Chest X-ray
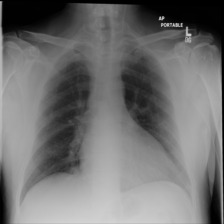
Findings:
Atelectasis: negative
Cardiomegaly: negative
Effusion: negative
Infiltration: negative
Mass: negative
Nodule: negative
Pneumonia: negative
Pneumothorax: negative
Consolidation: negative
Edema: negative
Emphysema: negative
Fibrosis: negative
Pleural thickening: negative
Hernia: negative